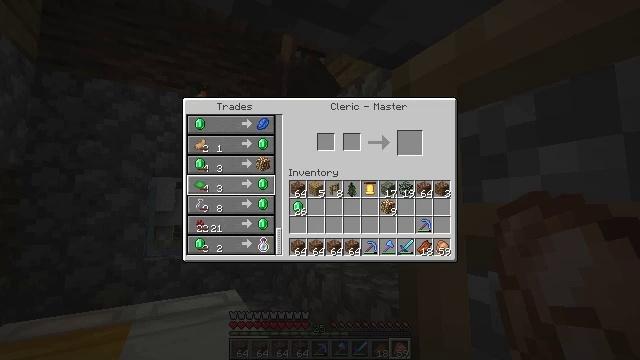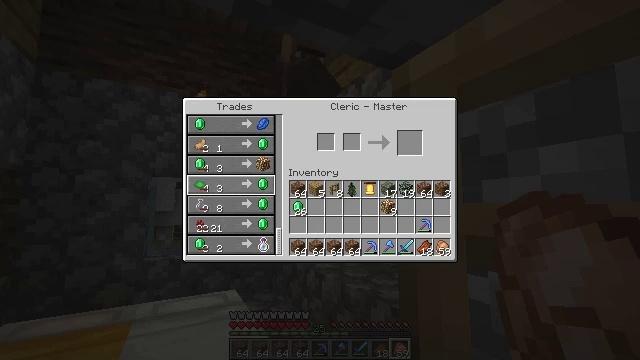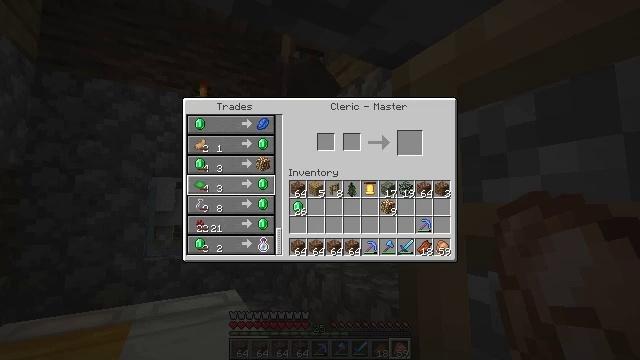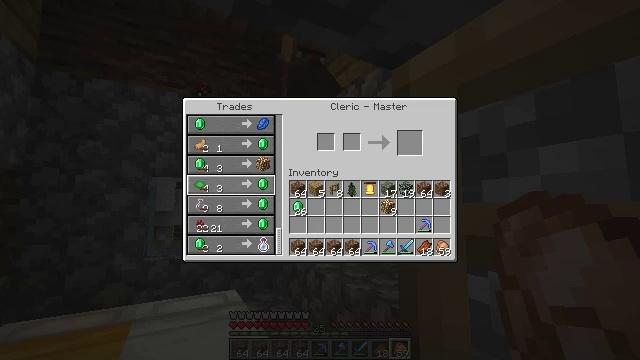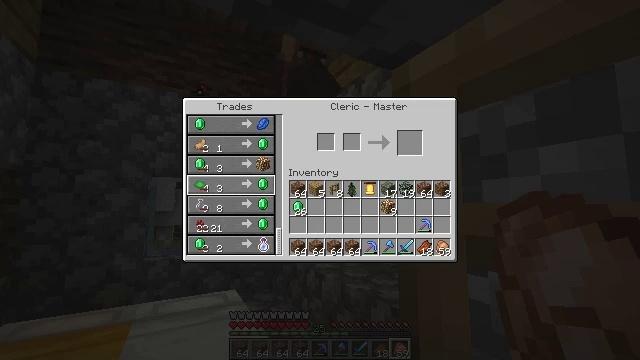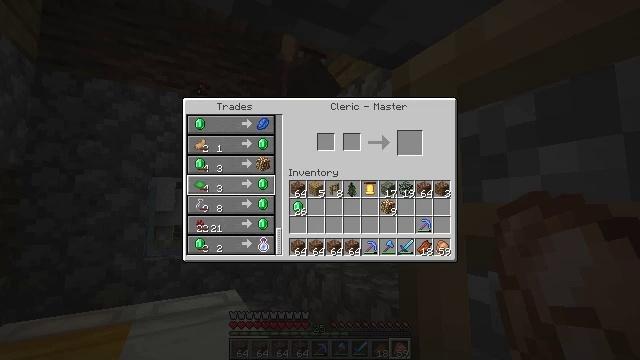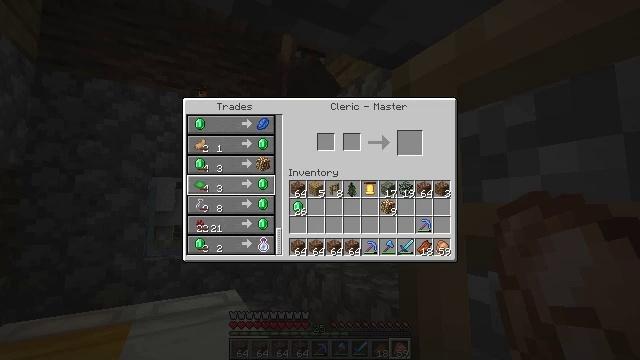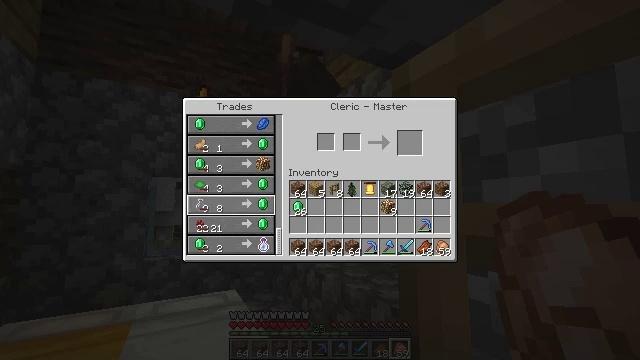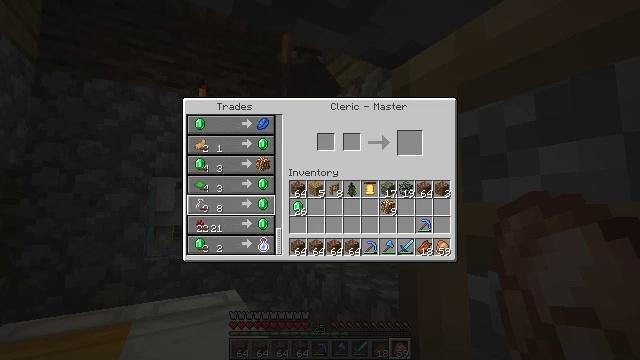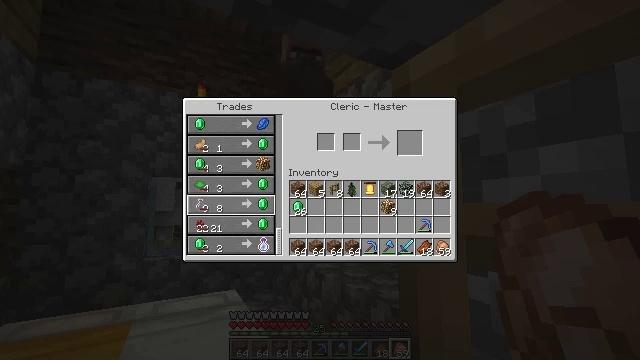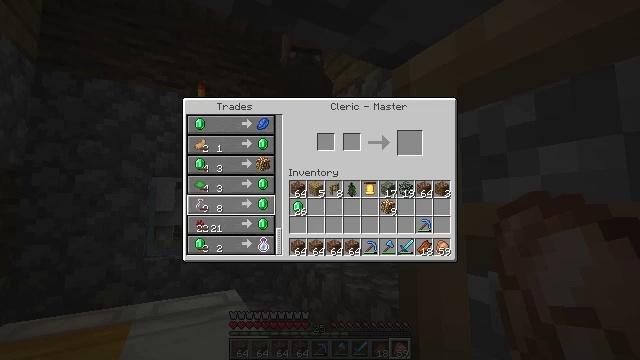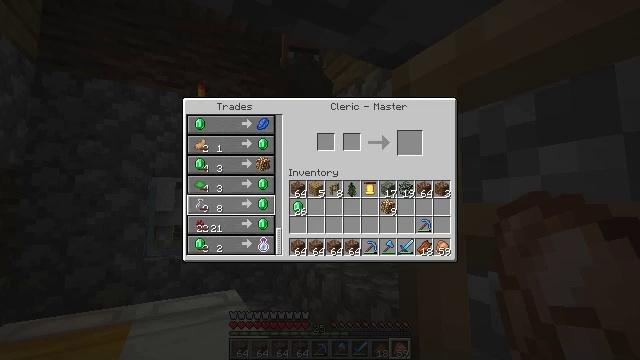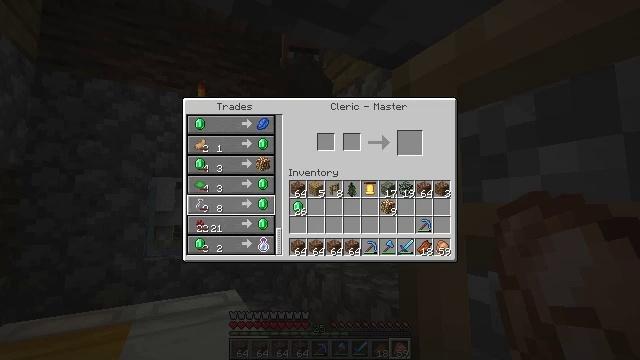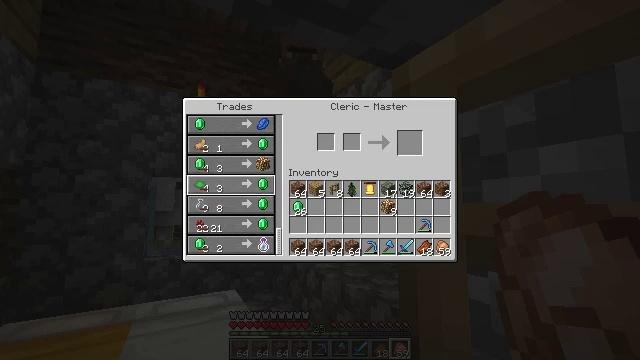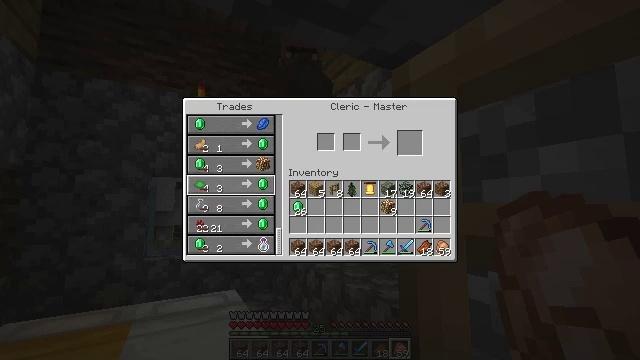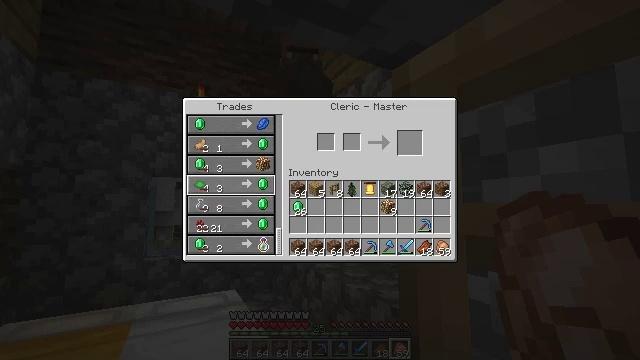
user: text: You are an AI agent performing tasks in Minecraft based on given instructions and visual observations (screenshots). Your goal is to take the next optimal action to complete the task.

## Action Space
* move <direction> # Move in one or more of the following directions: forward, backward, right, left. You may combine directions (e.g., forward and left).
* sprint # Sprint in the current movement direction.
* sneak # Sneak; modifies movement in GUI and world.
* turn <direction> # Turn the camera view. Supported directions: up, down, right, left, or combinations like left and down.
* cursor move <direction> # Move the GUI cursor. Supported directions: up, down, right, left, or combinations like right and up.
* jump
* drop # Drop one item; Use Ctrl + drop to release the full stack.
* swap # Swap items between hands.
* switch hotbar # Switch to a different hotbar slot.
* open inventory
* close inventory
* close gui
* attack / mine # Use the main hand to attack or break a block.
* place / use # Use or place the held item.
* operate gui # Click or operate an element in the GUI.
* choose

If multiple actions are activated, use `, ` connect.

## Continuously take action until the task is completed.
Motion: motion action
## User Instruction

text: Use 4 pieces of glowstone dust to create a glowstone.
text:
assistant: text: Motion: no_op
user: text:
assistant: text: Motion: no_op
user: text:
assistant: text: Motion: no_op
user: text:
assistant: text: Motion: no_op
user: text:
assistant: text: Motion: no_op
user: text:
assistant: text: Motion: no_op
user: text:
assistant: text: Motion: no_op
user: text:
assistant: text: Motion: no_op
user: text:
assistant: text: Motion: no_op
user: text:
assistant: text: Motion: no_op
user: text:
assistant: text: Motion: no_op
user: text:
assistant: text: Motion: no_op
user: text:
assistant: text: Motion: no_op
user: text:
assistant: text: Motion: no_op
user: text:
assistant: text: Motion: no_op
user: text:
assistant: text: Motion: no_op
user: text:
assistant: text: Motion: no_op
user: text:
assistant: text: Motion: cursor move up
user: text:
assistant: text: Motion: cursor move up
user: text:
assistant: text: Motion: no_op
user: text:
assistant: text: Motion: no_op
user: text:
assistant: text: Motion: no_op
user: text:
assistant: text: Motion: no_op
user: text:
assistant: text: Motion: sneak
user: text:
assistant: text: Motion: sneak
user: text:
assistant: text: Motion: sneak
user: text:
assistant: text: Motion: sneak
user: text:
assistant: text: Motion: sneak
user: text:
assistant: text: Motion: sneak
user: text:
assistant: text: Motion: sneak, operate gui